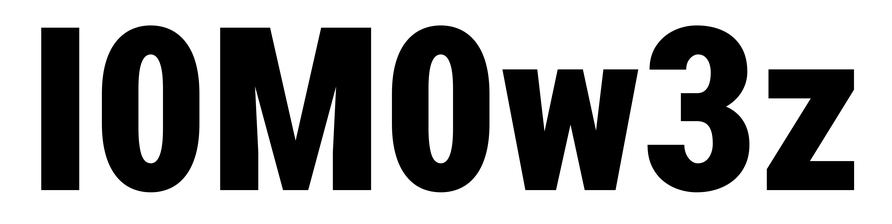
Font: Roboto_Condensed_Black